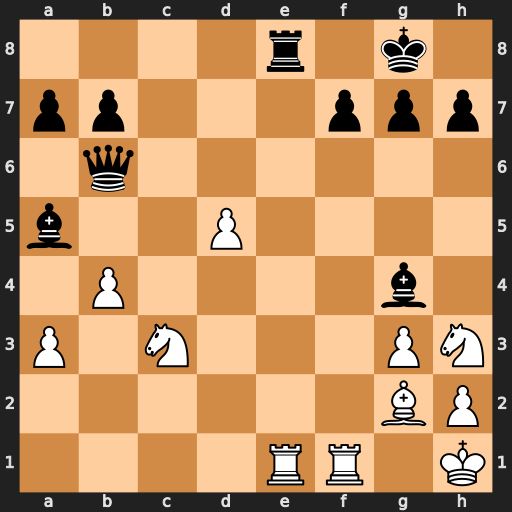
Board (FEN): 4r1k1/pp3ppp/1q6/b2P4/1P4b1/P1N3PN/6BP/4RR1K
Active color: w
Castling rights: -
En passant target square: -
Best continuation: Rxe8#